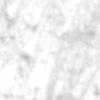
Label: no_change